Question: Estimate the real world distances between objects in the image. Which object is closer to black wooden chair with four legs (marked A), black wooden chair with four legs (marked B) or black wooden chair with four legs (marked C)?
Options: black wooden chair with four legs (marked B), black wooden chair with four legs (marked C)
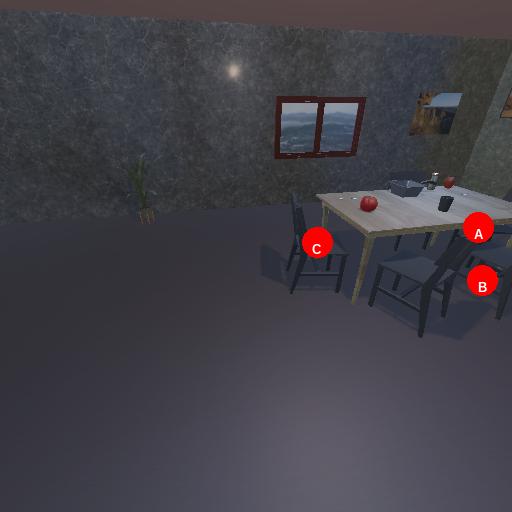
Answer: black wooden chair with four legs (marked B)